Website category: university
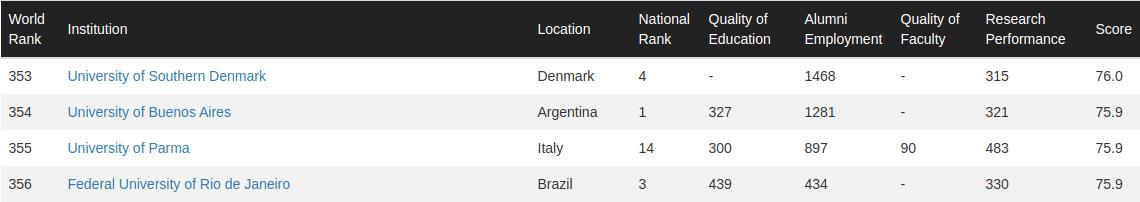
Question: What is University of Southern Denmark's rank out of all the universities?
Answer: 353

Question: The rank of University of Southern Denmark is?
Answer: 353

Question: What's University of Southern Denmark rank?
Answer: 353

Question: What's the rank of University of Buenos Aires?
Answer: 354

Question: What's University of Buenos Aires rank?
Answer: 354

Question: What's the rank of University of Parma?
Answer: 355

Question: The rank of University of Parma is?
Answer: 355

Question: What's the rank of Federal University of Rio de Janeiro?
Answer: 356

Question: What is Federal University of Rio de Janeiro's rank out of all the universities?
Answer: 356

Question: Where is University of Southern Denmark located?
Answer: Denmark

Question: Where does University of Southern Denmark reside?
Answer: Denmark

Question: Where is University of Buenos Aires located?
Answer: Argentina

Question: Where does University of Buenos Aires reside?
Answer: Argentina

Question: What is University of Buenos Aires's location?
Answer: Argentina

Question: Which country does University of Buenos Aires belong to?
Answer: Argentina

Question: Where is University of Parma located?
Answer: Italy

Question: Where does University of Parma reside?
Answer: Italy

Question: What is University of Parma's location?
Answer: Italy

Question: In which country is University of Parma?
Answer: Italy

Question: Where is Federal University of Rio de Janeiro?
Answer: Brazil

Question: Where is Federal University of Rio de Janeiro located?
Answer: Brazil

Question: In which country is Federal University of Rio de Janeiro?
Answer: Brazil

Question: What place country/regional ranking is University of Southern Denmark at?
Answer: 4

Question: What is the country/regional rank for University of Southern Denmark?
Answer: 4

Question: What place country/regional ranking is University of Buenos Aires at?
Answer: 1

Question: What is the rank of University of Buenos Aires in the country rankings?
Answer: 1

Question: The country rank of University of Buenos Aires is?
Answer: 1

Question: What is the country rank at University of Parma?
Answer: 14

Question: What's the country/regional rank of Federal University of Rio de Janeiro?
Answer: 3

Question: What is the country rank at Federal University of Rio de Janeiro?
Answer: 3

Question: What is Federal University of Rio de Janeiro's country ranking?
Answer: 3

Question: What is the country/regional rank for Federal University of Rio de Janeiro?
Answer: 3

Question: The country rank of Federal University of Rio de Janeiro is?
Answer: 3

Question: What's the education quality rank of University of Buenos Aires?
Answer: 327

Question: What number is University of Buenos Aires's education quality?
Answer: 327

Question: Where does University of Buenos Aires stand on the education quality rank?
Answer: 327

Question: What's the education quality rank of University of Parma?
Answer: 300

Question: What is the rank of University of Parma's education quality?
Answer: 300

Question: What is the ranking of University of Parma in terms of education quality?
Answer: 300

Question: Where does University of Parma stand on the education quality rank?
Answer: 300

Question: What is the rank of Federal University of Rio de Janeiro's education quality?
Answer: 439

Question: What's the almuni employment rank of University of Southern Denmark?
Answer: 1468

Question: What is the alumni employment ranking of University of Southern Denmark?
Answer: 1468

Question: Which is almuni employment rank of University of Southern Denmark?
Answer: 1468

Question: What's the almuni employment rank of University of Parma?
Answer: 897

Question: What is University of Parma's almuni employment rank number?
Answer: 897

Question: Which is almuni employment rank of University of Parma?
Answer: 897

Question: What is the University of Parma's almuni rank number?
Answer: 897

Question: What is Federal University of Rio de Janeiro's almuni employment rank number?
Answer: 434

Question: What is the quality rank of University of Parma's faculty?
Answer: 90

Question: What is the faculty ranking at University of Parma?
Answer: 90

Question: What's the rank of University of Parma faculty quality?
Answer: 90

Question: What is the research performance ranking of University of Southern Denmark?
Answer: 315

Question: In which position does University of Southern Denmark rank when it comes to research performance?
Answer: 315

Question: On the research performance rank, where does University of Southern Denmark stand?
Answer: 315

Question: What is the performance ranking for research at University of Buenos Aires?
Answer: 321

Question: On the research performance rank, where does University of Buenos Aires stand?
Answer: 321

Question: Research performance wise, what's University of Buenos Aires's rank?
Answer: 321

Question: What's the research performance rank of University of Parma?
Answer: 483

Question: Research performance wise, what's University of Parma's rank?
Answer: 483

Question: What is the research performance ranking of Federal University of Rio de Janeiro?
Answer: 330

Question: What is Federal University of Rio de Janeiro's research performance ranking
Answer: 330

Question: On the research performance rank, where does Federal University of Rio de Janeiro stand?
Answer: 330

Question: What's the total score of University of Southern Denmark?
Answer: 76.0